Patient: sex M, age 47
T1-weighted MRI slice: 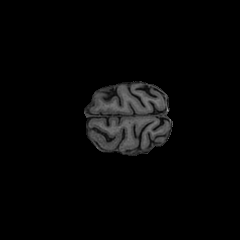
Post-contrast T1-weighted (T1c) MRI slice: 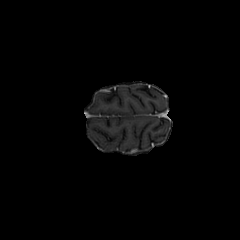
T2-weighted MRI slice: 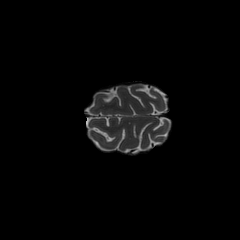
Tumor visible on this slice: no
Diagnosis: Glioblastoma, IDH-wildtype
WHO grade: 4